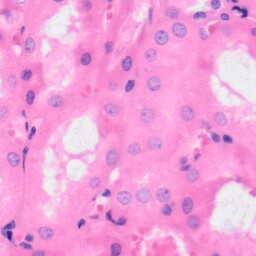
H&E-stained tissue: Kidney